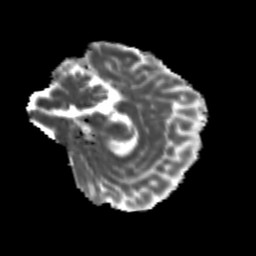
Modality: MD
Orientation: sagittal
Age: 27
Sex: female
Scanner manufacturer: siemens
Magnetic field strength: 3 T
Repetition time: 3.5 s
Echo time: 0.104 s